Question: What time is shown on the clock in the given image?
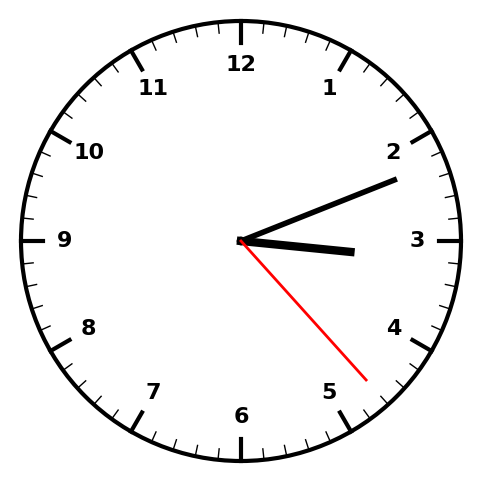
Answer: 03:11:23